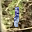
Label: 1